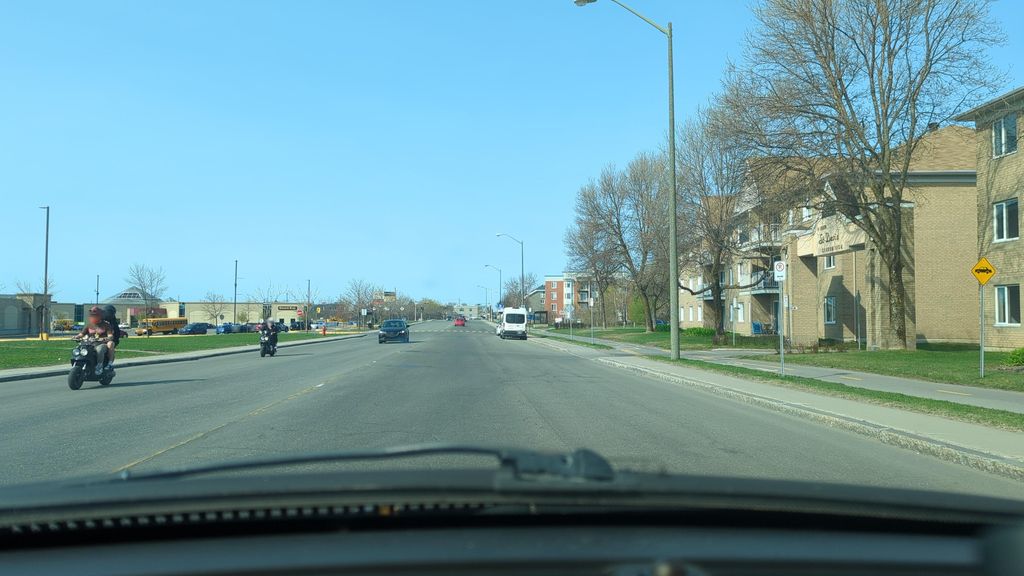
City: quebec_city